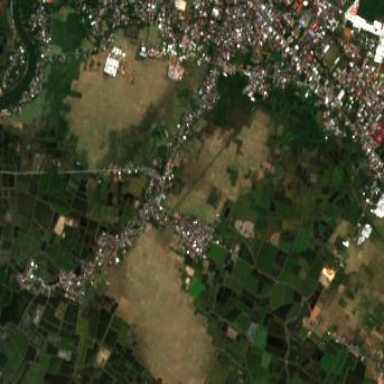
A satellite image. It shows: Farmland producing rice.